Question: I have two VC++ applications running, both written by me. They are not two instances of the same EXE; they are completely different projects. I want to send a string from one to the other.
First application has the following code:
'''
HWND tgtHwnd = FindWindow(_T("Target_Class"), _T("Target_Name"));
SendMessage(tgtHwnd, 1234, 0, (LPARAM)L"Hello");
'''
The second has the following code to process this message:
'''
// snippet of the WndProc function
case 1234:
LPCWSTR myText = (LPCWSTR)lParam;
MessageBox(NULL, myText, _T("My Text"), 0);
// End snippet
'''
When I run it, and pass the message, I get an access violation error in the receiving application.

Tried to search conversion to and from LPCWSTR and LPARAM, but couldn't find any helpful example. Even more confused with the Bad Ptr error. I remember reading that the pointer that is sent might not be available to the second process or something like that. But I have no clue where to start looking.
How can I send the string from one EXE to another?
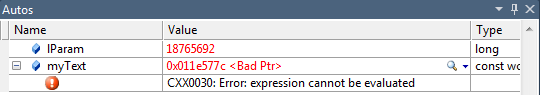
Answer: Surprised it got that far to be honest. No idea what Casting "Hello" to long is doing, but it's only going to be inside the sending exe and unless you are only sending four ascii chars not a lot of use.
Look for WM_CopyData, it was designed just for this.